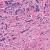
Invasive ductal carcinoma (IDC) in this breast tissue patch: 1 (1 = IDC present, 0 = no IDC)